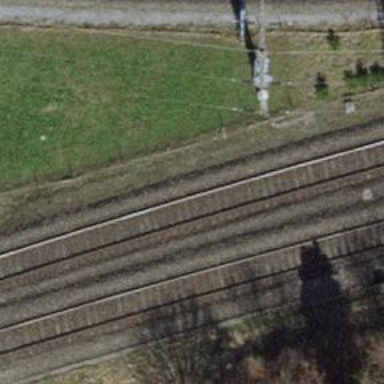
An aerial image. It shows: Railway with electrified contact lines.